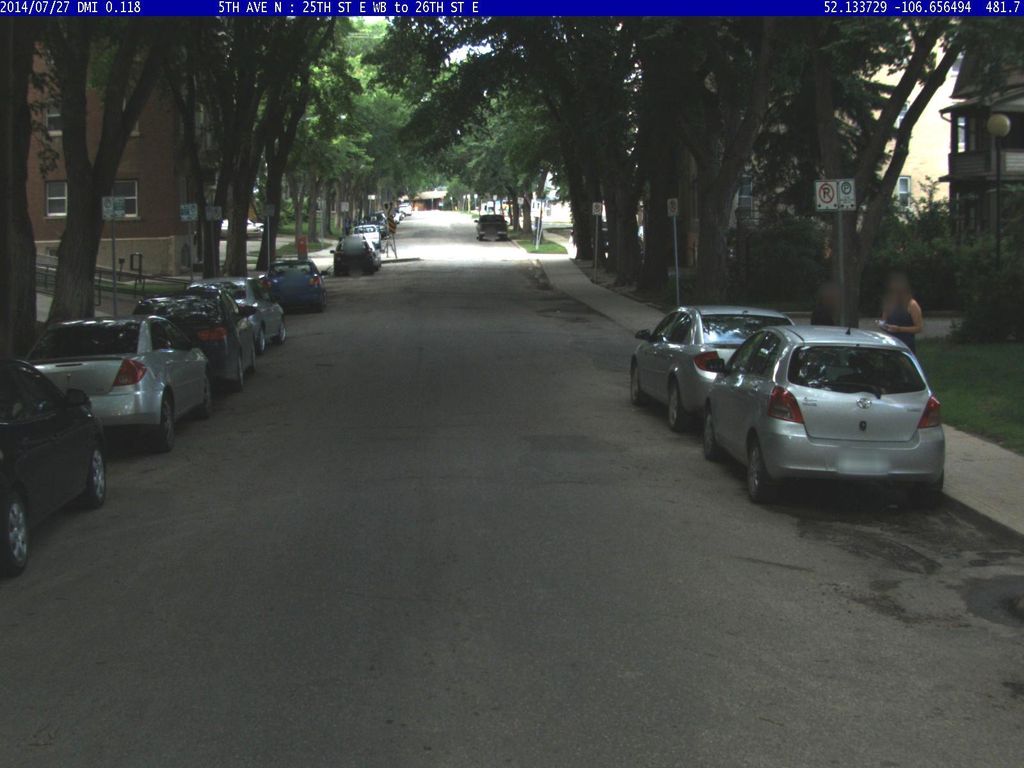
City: saskatoon